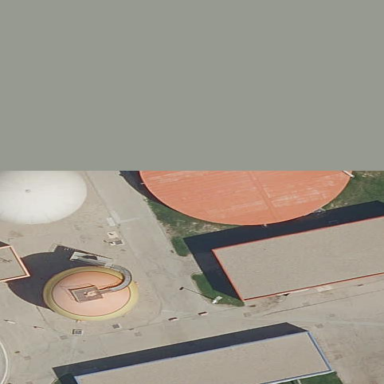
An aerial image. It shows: Storage tank that is man-made.